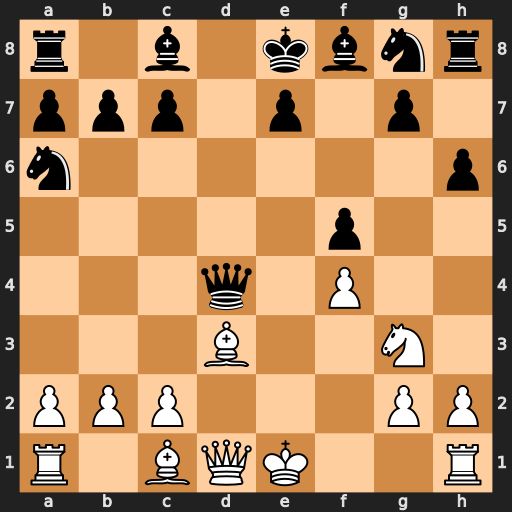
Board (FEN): r1b1kbnr/ppp1p1p1/n6p/5p2/3q1P2/3B2N1/PPP3PP/R1BQK2R
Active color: w
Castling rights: KQkq
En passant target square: -
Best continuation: Bb5+ Bd7 Qxd4